Field crop: maize
Growth stage: 2
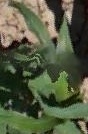
Species: maize